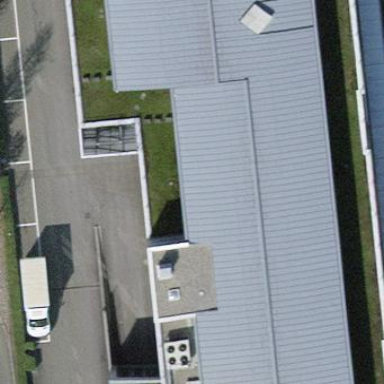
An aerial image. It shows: Building with furniture shop.